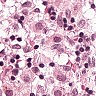
Metastatic tissue present: no